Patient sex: M
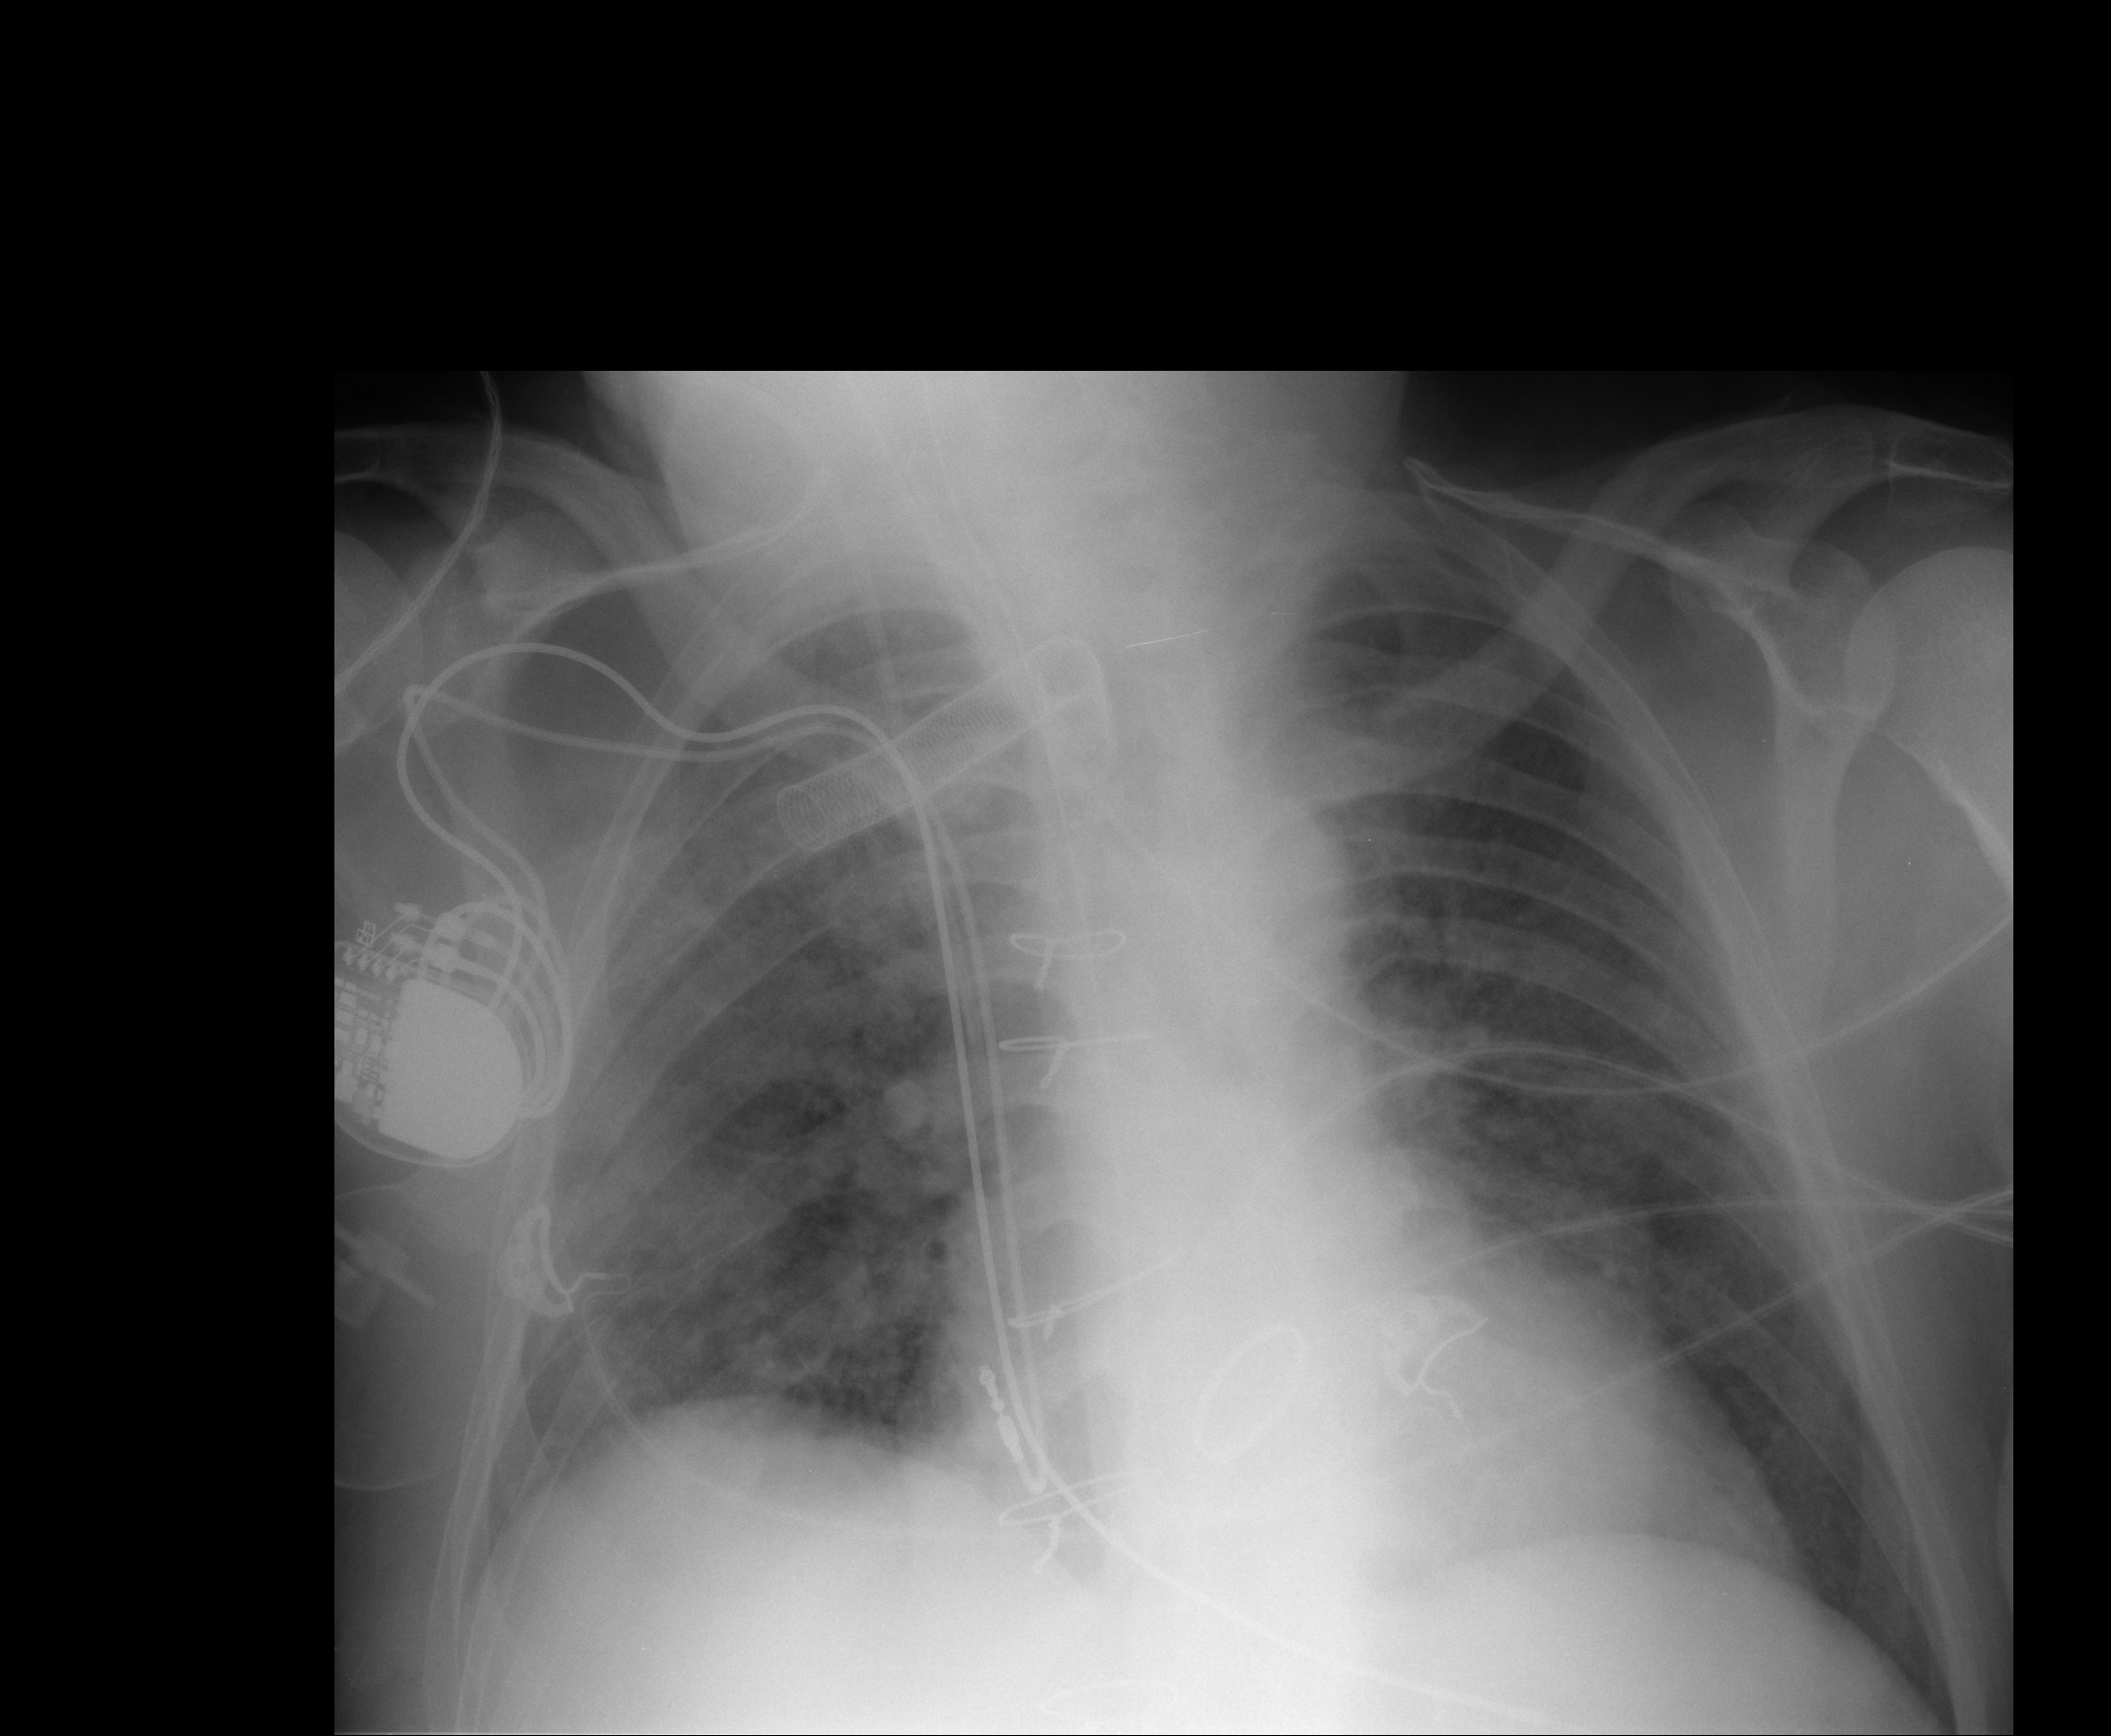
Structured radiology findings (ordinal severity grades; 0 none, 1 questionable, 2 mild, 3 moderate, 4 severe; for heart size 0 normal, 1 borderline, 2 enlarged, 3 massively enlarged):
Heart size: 2
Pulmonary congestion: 2
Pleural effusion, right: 0
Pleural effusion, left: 0
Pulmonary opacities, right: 4
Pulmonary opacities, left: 3
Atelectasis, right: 2
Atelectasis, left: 2